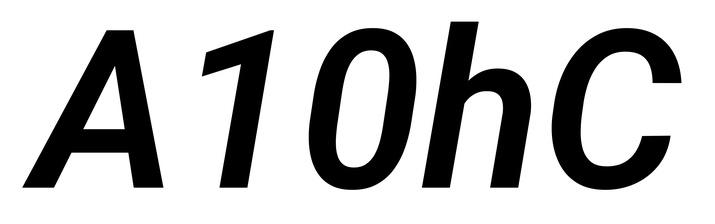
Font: Roboto-Italic_SemiBold_Italic